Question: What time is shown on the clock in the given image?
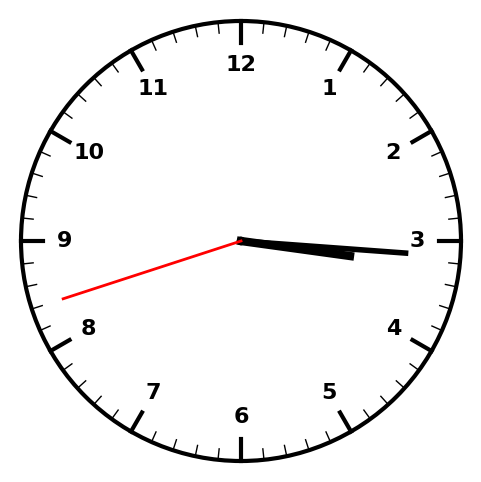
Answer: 03:15:42